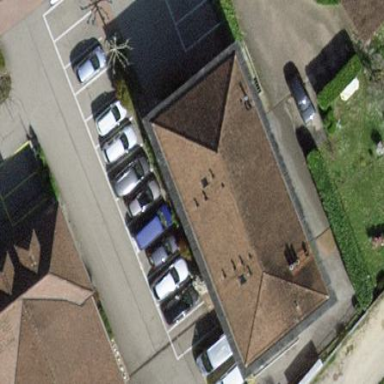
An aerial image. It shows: Parking area.